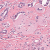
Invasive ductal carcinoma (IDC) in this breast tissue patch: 1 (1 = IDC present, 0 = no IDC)